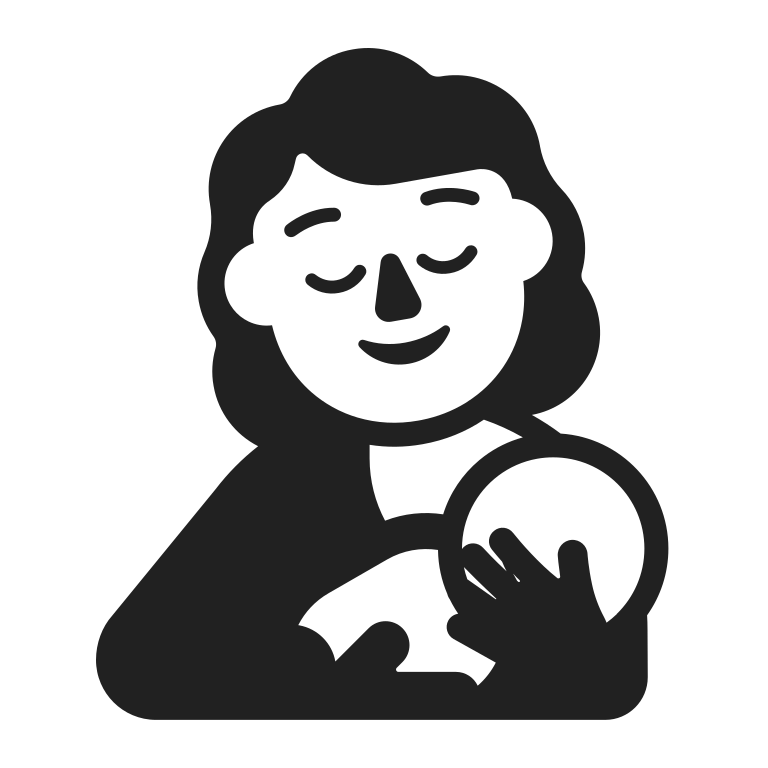
breast feeding high contrast default